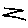
Label: zigzag